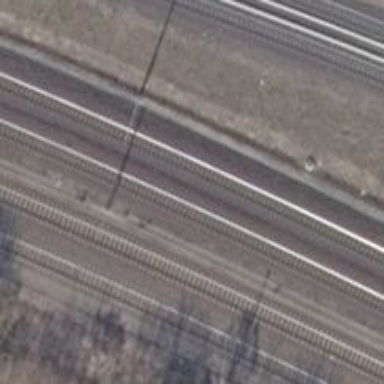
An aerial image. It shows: Milestone along the railway track with catenary mast.